Question: I have a table with . It's structure is like this picture:

As you can see i have "or", "And" between names in columns A. How i can splite these column into twi parts?. IN that case i will have David, Tylor, Fred, Jessi, Roland in the firstcolumn and Peter, Mark, Alfered, Hovard and DAvid in the second.
Note: Please pay attention to row 2 and 5. in these rows i have 2 "or" or two "and".
: I prefer to do that in Excel
What I Have Tried
As one possible solution, i have this function in vba.
'''
Function udfRegEx(CellLocation As Range, RegPattern As String)
Dim RegEx As Object, RegMatchCollection As Object, RegMatch As Object
Dim OutPutStr As String
Dim i As Integer
i = ActiveWorkbook.Worksheets(ActiveWorksheet.Name).UsedRange.rows.Count
Set RegEx = CreateObject("vbscript.regexp")
With RegEx
.Global = True
.Pattern = RegPattern
End With
OutPutStr = ""
Set RegMatchCollection = RegEx.Execute(CellLocation.Value)
For Each RegMatch In RegMatchCollection
OutPutStr = OutPutStr & RegMatch
Next
udfRegEx = OutPutStr
Set RegMatchCollection = Nothing
Set RegEx = Nothing
Set Myrange = Nothing
End Function
'''
This function uses Regex. but i don't know how to use that.
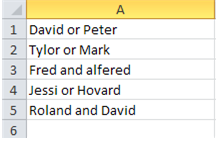
Answer: As I mentioned that you do not need VBA for this. An Excel formula will also do what you need.
1. Col A has the data
2. You want the output in Col B and Col C
Paste this formula in Cell B1 and copy it down
'=IF(ISERROR(SEARCH(" or ",A1,1))=TRUE,IF(ISERROR(SEARCH(" and ",A1,1))=TRUE,"",LEFT(A1,SEARCH(" and ",A1,1))),LEFT(A1,SEARCH(" or ",A1,1)))'
and this in Cell C1 and copy it down
'=IF(ISERROR(SEARCH(" or ",A1,1))=TRUE,IF(ISERROR(SEARCH(" and ",A1,1))=TRUE,"",MID(A1,SEARCH(" and ",A1,1)+5,LEN(A1)-SEARCH(" and ",A1,1))),MID(A1,SEARCH(" or ",A1,1)+4,LEN(A1)-SEARCH(" or ",A1,1)))'